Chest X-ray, AP view. Patient: 27 years old, sex M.
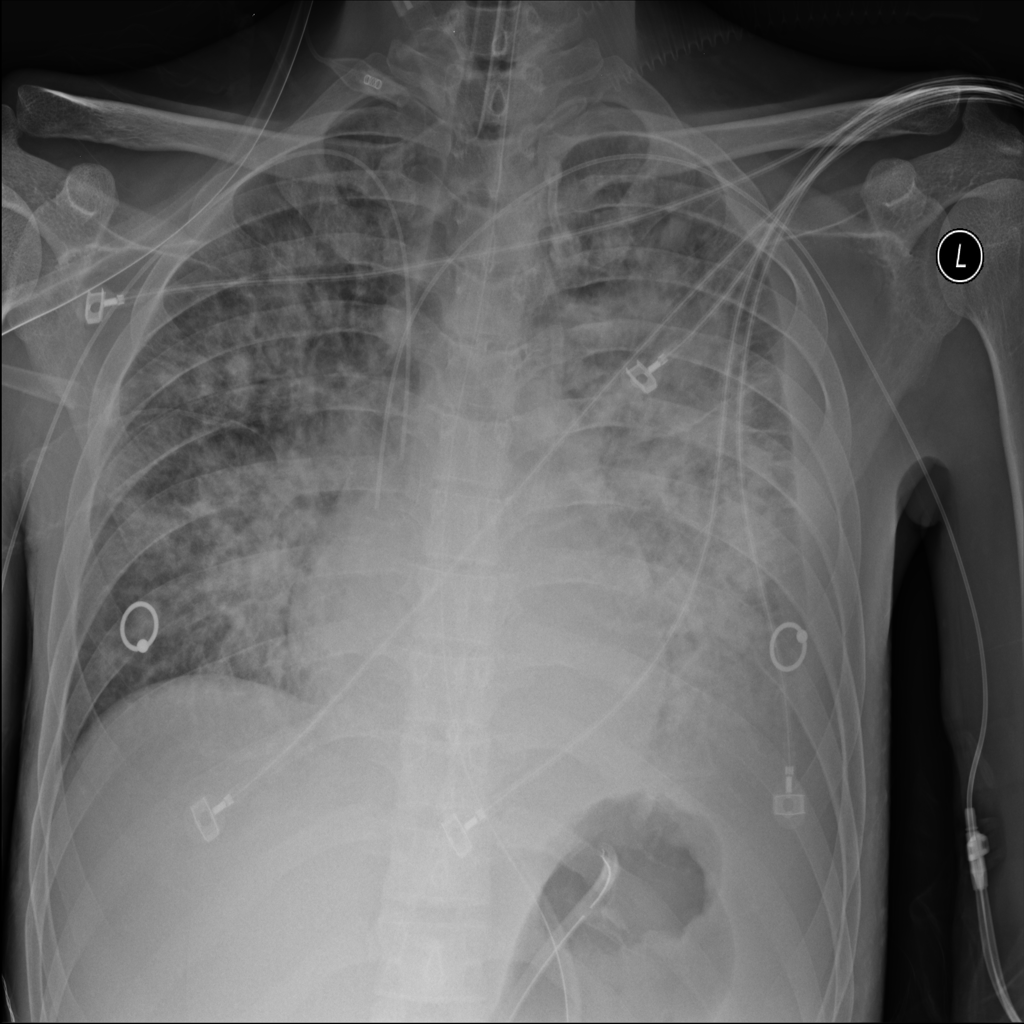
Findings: Edema, Effusion, Infiltration